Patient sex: M
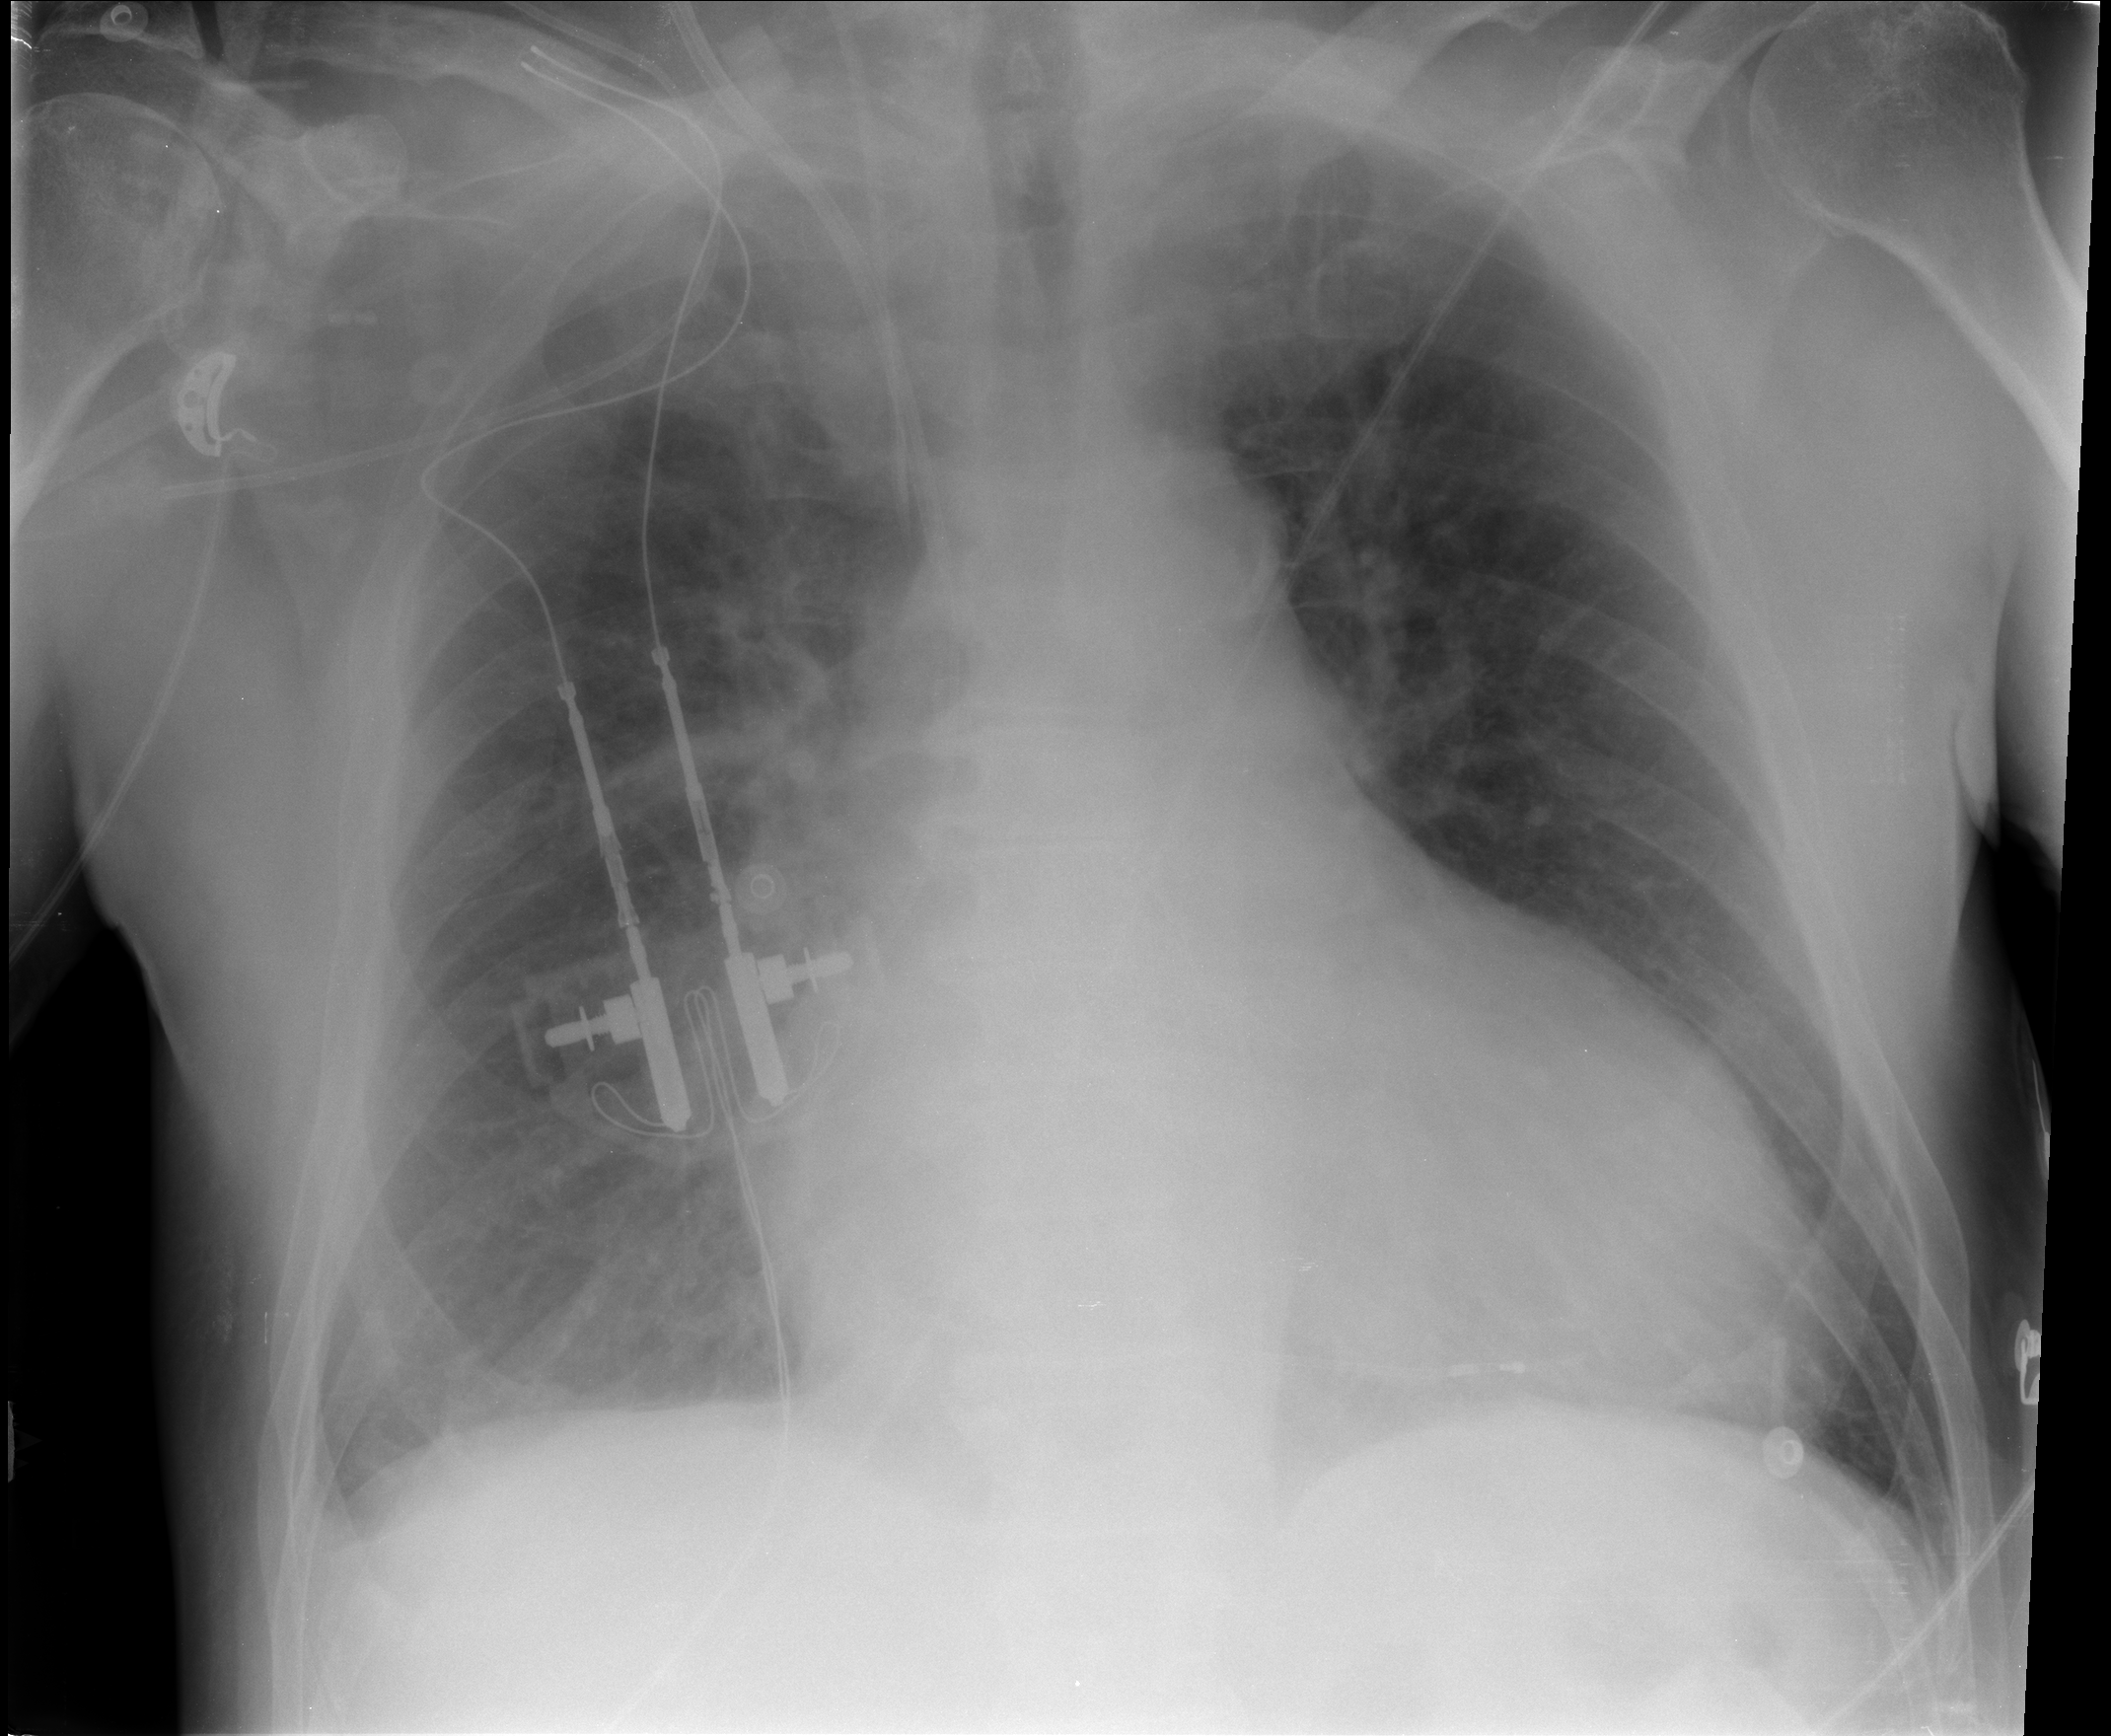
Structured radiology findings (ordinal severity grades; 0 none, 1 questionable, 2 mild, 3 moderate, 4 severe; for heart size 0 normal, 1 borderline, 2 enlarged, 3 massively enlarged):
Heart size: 2
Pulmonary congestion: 2
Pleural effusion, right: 2
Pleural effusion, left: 1
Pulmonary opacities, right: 0
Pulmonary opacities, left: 0
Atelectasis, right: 2
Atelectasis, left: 0